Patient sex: F
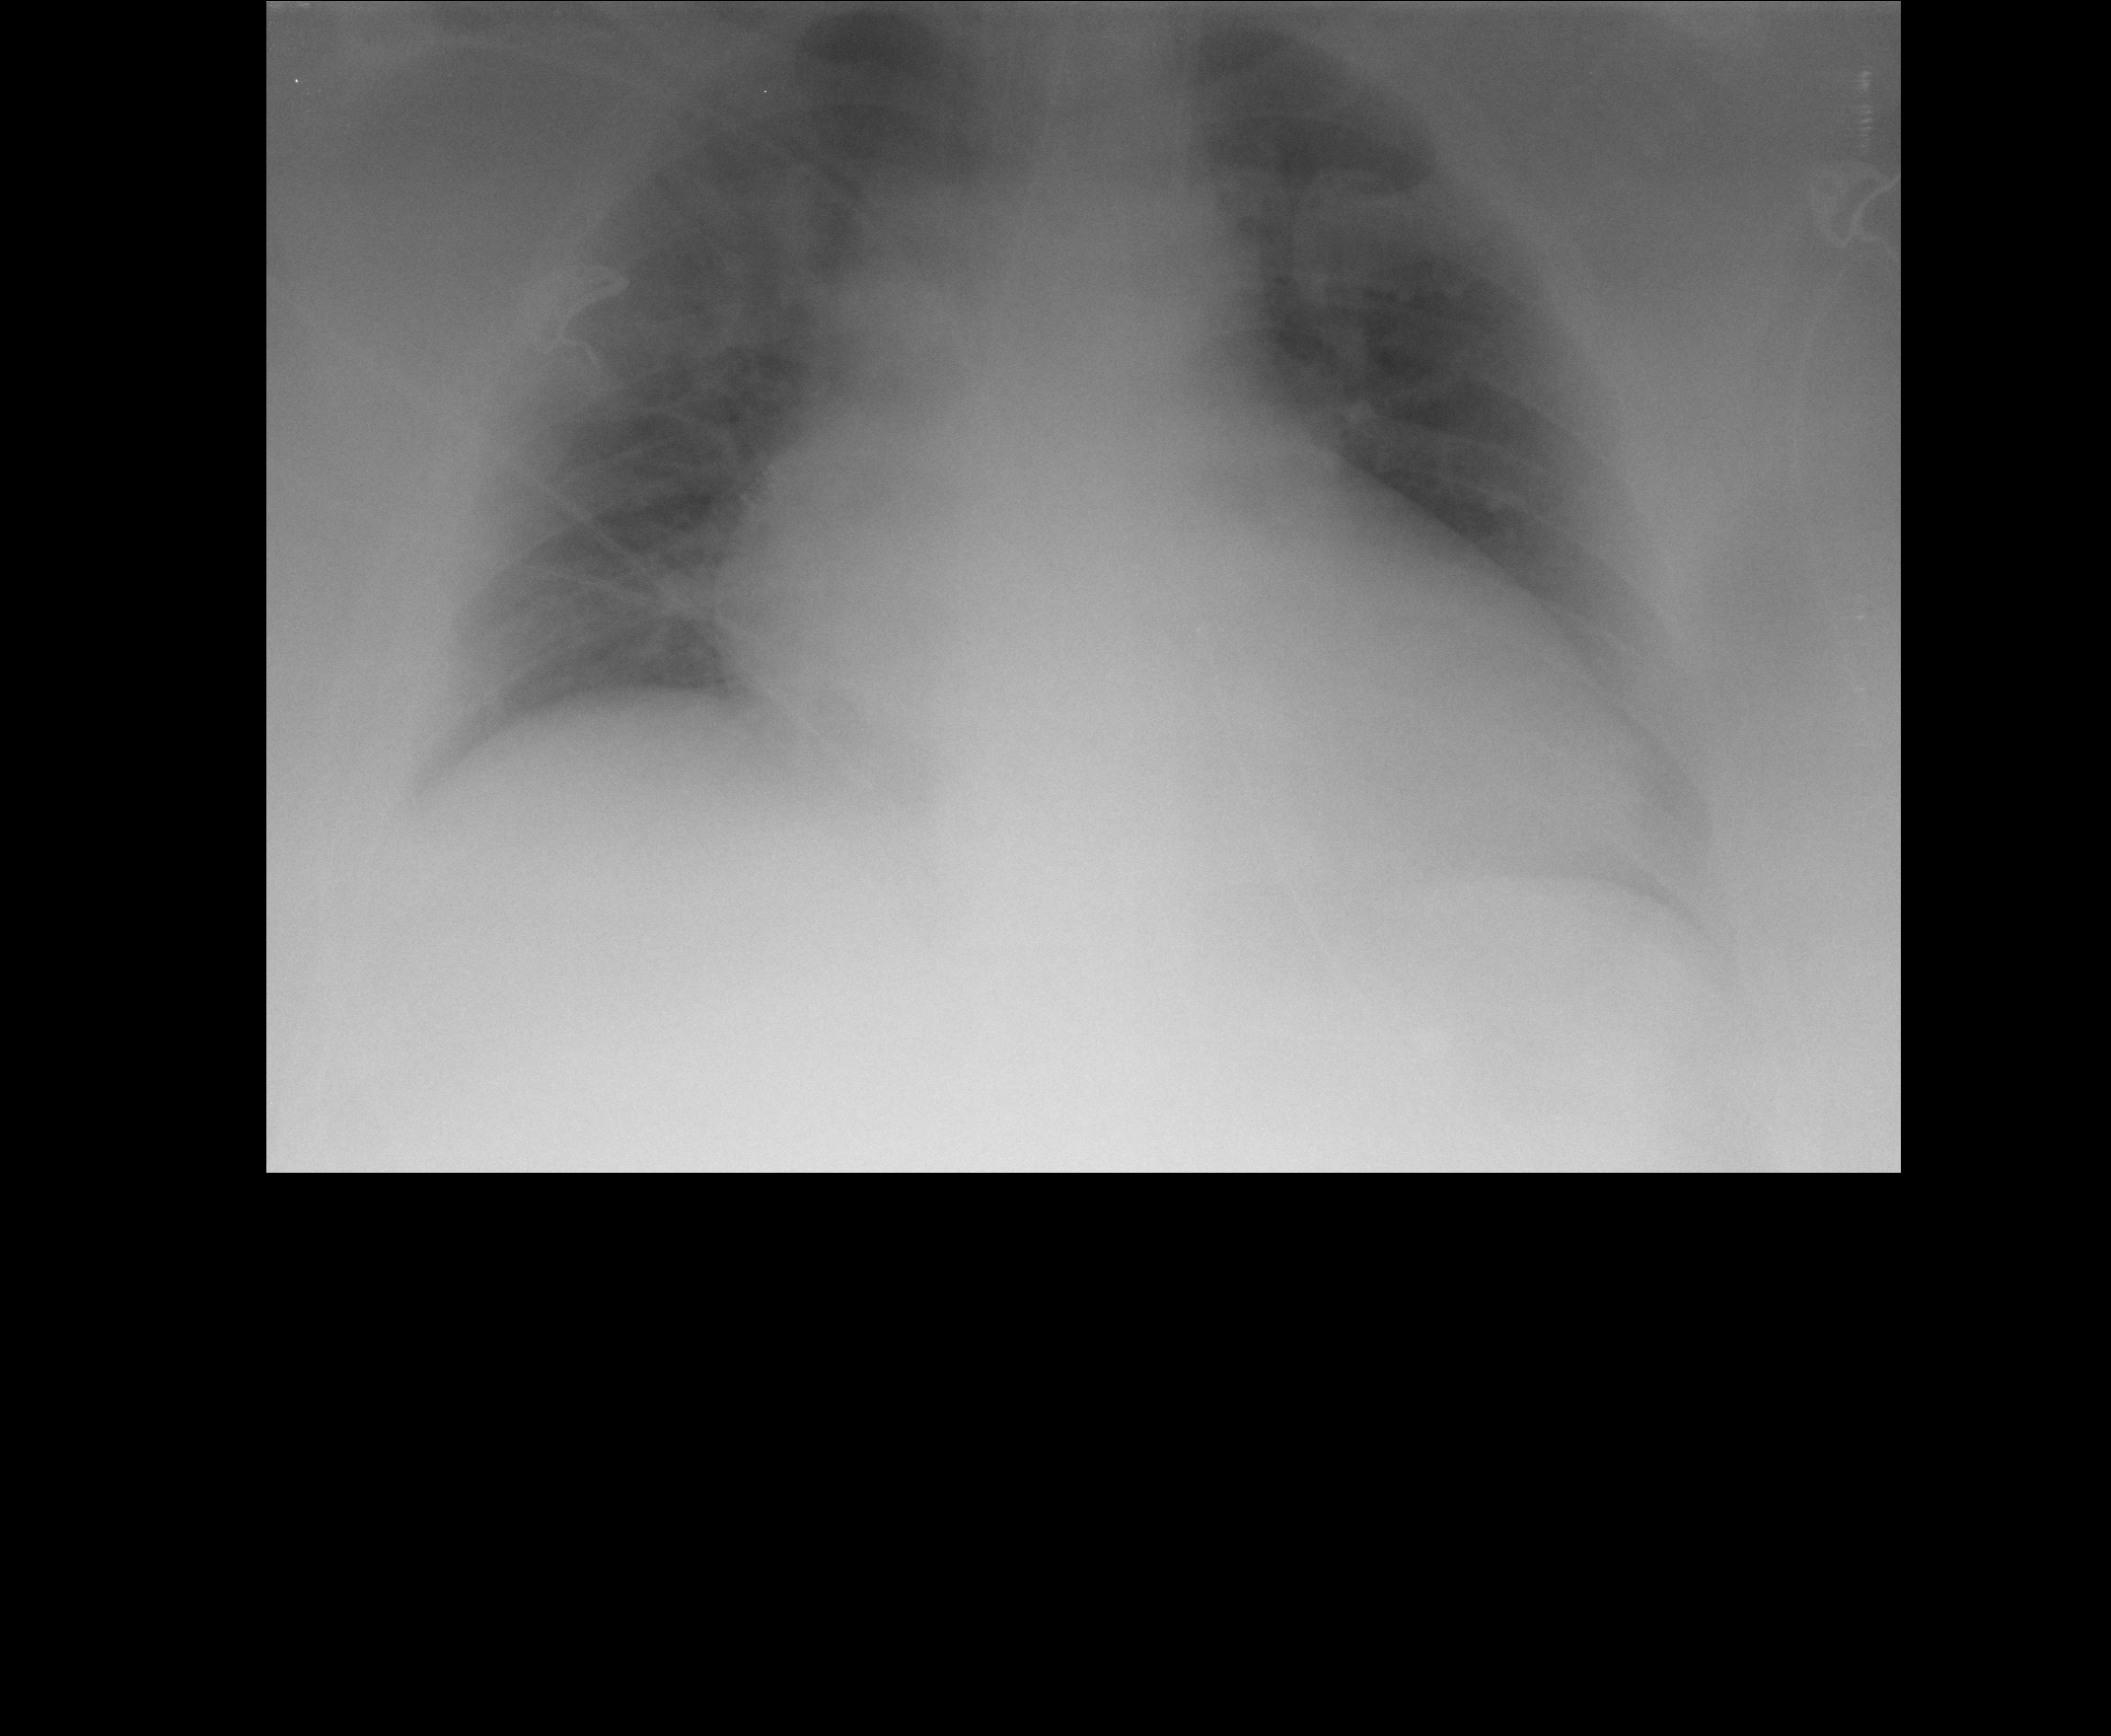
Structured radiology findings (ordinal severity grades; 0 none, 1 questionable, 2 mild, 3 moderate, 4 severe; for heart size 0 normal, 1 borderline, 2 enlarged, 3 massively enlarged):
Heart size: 2
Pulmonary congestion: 2
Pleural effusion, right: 0
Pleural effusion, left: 0
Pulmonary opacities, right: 1
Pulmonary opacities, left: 0
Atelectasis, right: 0
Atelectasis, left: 0